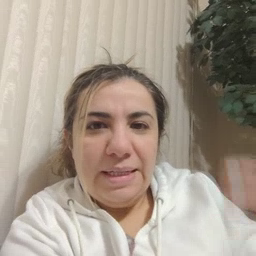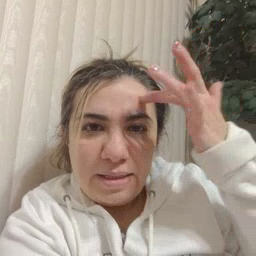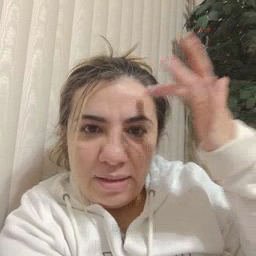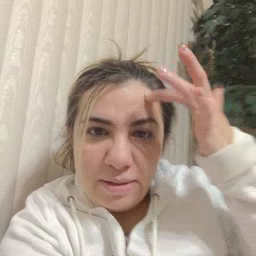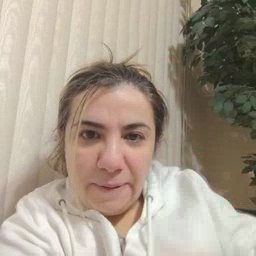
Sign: sick